Question: I keep hitting my connection limit, but http traffic has remained consistent. I used MMS to profile my mongod process and saw that the number of connections keeps rising:

I'm using the mongoskin wrapper for Node.js (Express). I have a piece of custom route middleware that connects to the mongo db before executing other routes:
'''
var _connect = function(req, res, next) {
res.db = mongoskin.db(_us.sprintf(
'%s:%s@localhost:27017/%s?auto_reconnect',
app.set('mongoDbUser'),
app.set('mongoDbPw'),
app.set('mongoDb')
));
next();
};
'''
Am I doing something wrong? How should I be opening and closing connections?
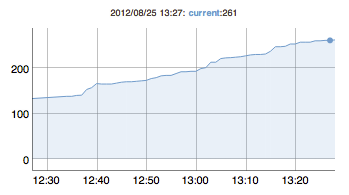
Answer: <URL> driver so options for the underlying native driver still apply.
Some suggestions to reduce the number of connections used:
1. Open your connection before starting the application (you don't want to open a connection in each request): var db = new mongoskin.db(...)
db.open(function(err, db) {
// Application logic
})
2. Adjust the node-mongo-native connection poolSize. Connection pooling allows a set of connections to be shared in your application rather than always opening new connections. The default poolSize is 1 in older drivers and 5 as of the node-mongo-native 1.1.4 driver which was released Aug 16, 2012. So you could try something like: var mongoskin = require('mongoskin');
var serverOptions = {
'auto_reconnect': true,
'poolSize': 5
};
var db = mongoskin.db('localhost:27017/test', serverOptions);